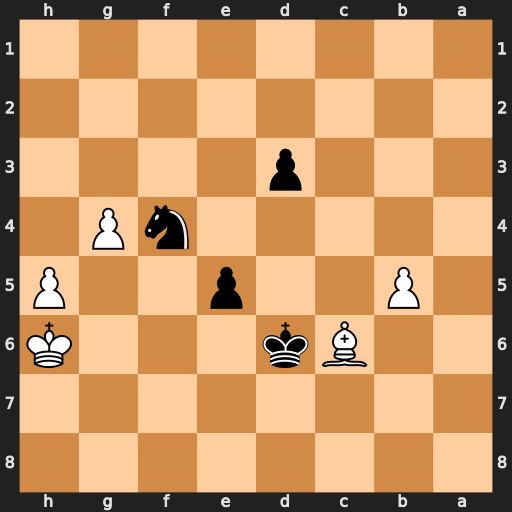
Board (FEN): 8/8/2Bk3K/1P2p2P/5nP1/3p4/8/8
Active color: b
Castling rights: -
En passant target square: -
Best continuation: d2 Bf3 e4 Bd1 e3